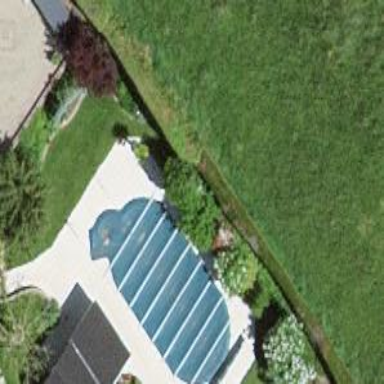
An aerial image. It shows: Swimming pool located in leisure land.